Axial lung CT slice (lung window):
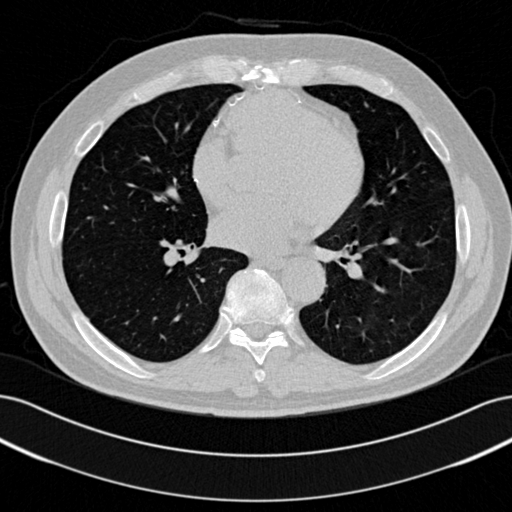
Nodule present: no